Field crop: maize
Growth stage: 1
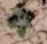
Species: chenopodium